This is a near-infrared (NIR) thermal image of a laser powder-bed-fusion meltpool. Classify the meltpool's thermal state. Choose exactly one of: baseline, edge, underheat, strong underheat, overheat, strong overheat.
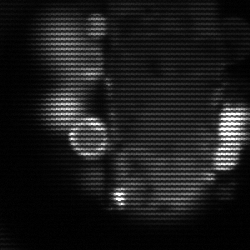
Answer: strong underheat